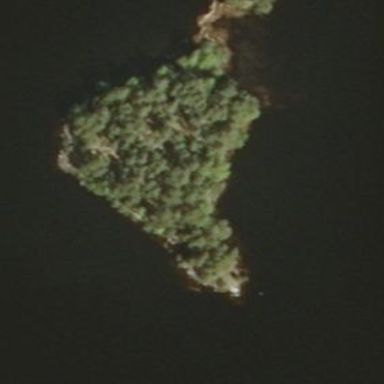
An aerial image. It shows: Island.